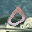
Label: 0